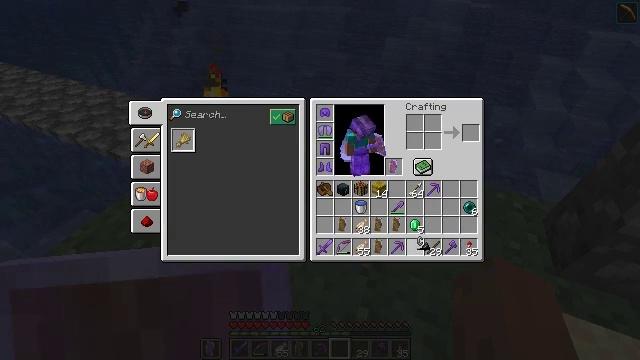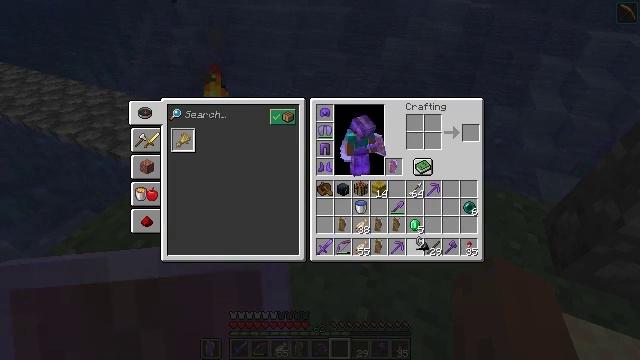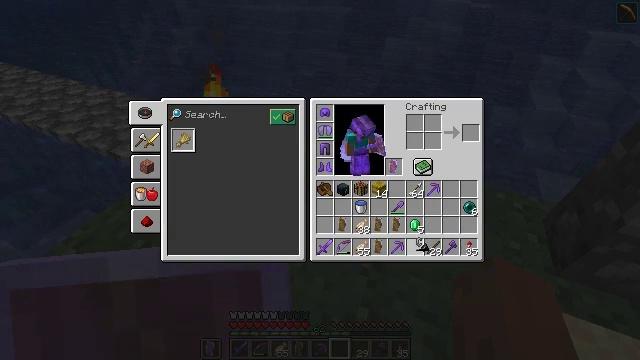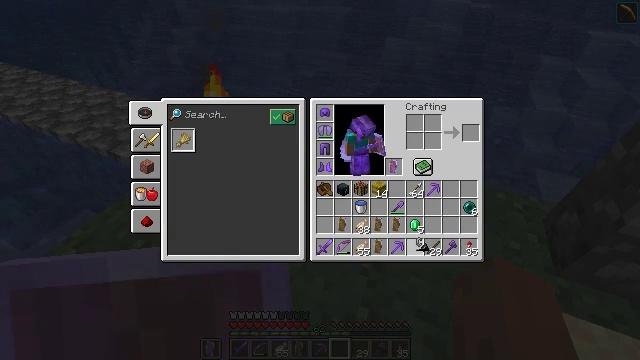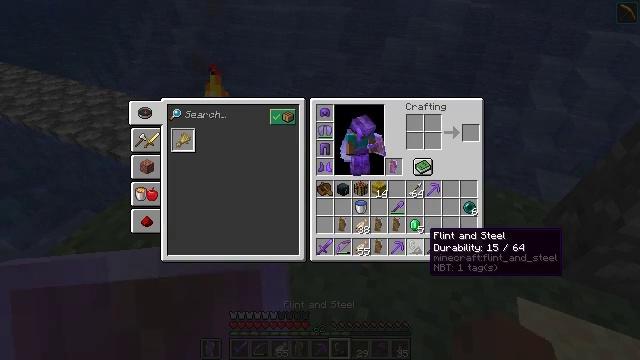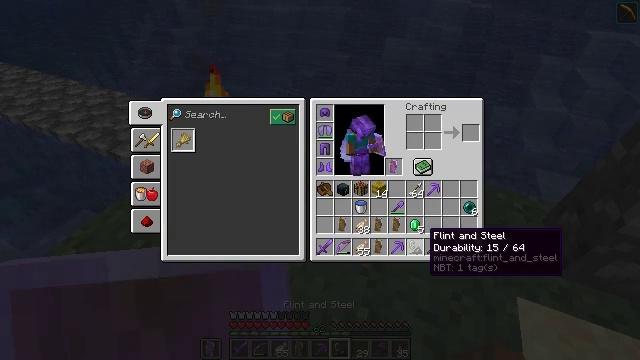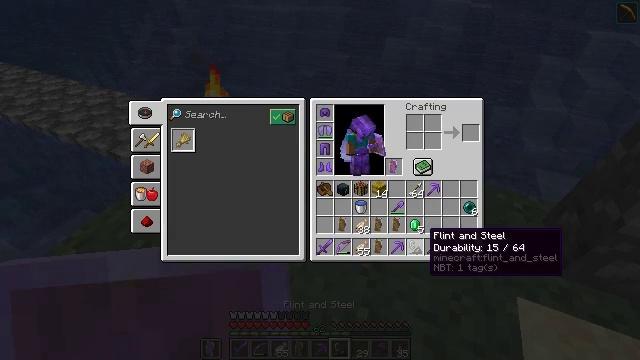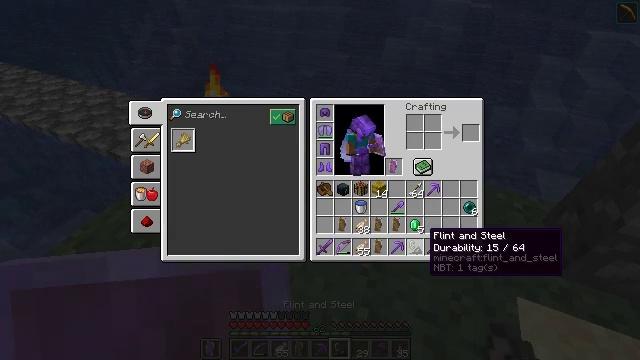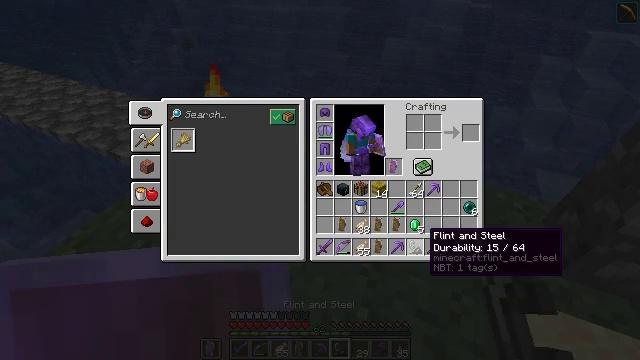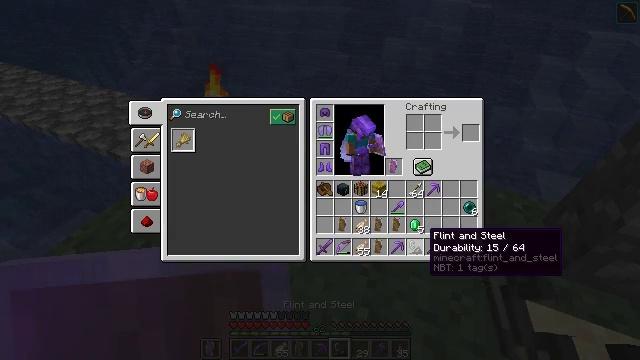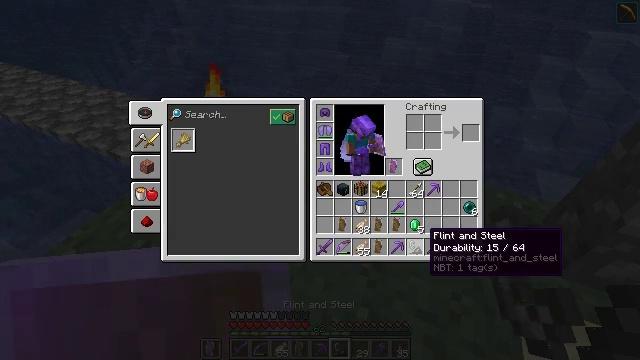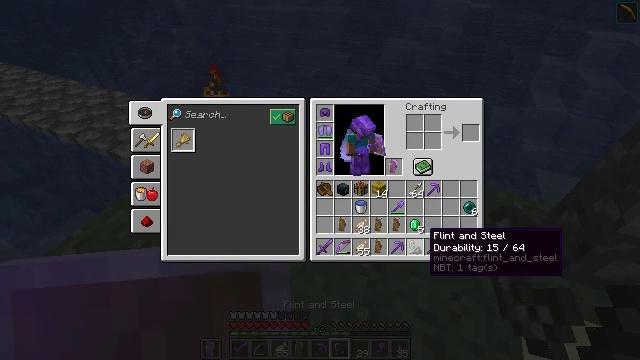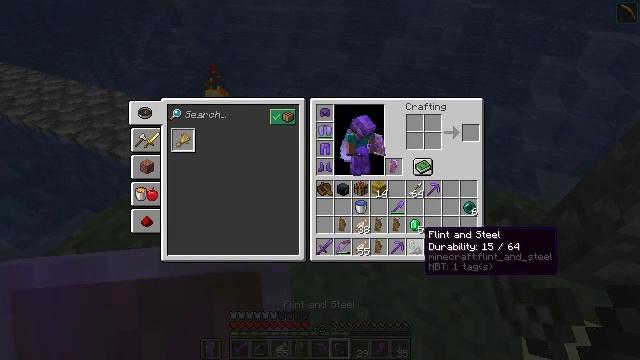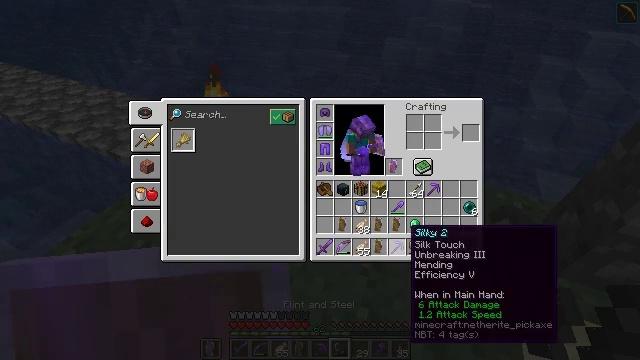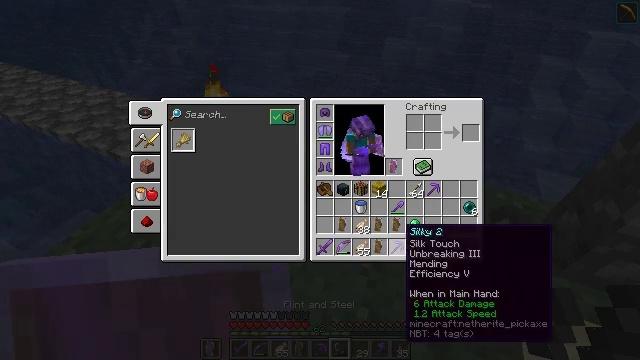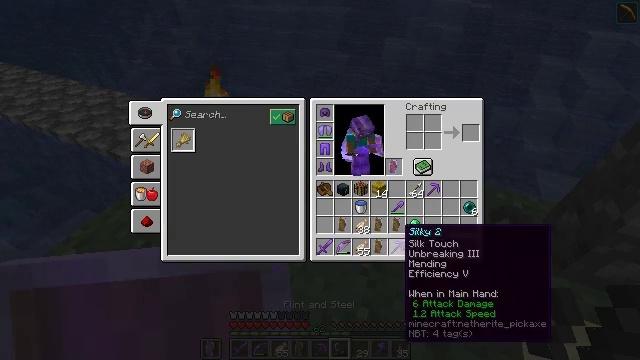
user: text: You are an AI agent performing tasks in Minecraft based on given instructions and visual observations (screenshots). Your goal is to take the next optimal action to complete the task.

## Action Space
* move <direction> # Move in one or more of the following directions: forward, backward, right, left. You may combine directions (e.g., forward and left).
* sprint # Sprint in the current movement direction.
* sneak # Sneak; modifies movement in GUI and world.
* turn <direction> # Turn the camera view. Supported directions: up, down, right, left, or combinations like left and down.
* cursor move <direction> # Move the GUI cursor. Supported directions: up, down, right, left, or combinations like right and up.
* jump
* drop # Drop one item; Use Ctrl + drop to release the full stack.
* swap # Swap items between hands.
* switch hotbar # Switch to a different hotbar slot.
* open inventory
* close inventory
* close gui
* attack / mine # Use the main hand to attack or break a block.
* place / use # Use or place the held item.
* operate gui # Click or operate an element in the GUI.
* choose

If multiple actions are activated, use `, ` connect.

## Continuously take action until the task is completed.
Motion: motion action
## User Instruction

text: Remove a shield from the inventory.
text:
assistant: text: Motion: attack / mine
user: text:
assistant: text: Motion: attack / mine
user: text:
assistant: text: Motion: attack / mine
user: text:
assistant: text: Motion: no_op
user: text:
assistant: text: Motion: no_op
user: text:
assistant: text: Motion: no_op
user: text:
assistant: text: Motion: no_op
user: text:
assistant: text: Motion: no_op
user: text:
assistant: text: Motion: no_op
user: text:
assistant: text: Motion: no_op
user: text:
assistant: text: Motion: no_op
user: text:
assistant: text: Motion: no_op
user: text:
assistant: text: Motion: turn left
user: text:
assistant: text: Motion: no_op
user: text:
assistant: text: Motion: sprint
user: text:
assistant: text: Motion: sprint
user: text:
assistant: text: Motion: sprint
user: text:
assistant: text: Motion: sprint
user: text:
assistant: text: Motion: sprint
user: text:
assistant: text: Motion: sprint
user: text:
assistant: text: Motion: sprint
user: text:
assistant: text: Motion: sprint
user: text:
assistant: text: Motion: sprint
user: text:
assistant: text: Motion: sprint
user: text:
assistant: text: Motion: sprint
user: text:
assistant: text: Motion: sprint
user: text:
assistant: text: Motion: sprint
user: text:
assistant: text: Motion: sprint
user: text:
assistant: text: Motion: sprint
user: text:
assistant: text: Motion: sprint, drop